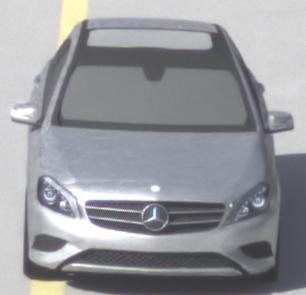
Make: Mercedes-Benz
Model: A 180
Detailed model: A-Class (176)
Model produced from: 2012/09
Model produced until: 2015/07
Doors: 5
Color: white
Road condition: dry road
Daytime: morning or afternoon
Contrast: medium contrast